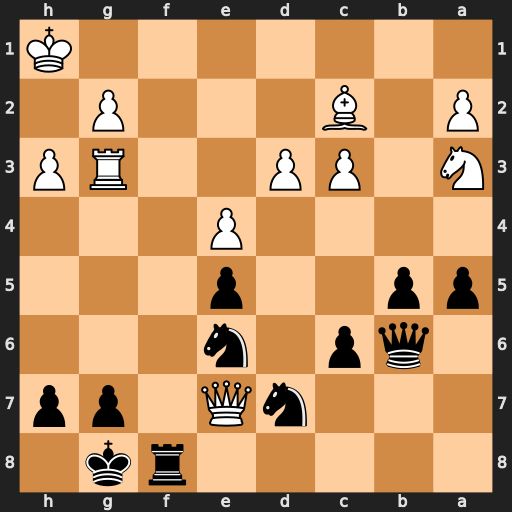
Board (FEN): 5rk1/3nQ1pp/1qp1n3/pp2p3/4P3/N1PP2RP/P1B3P1/7K
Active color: b
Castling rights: -
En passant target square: -
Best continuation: Rf1+ Kh2 Qg1#